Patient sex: F
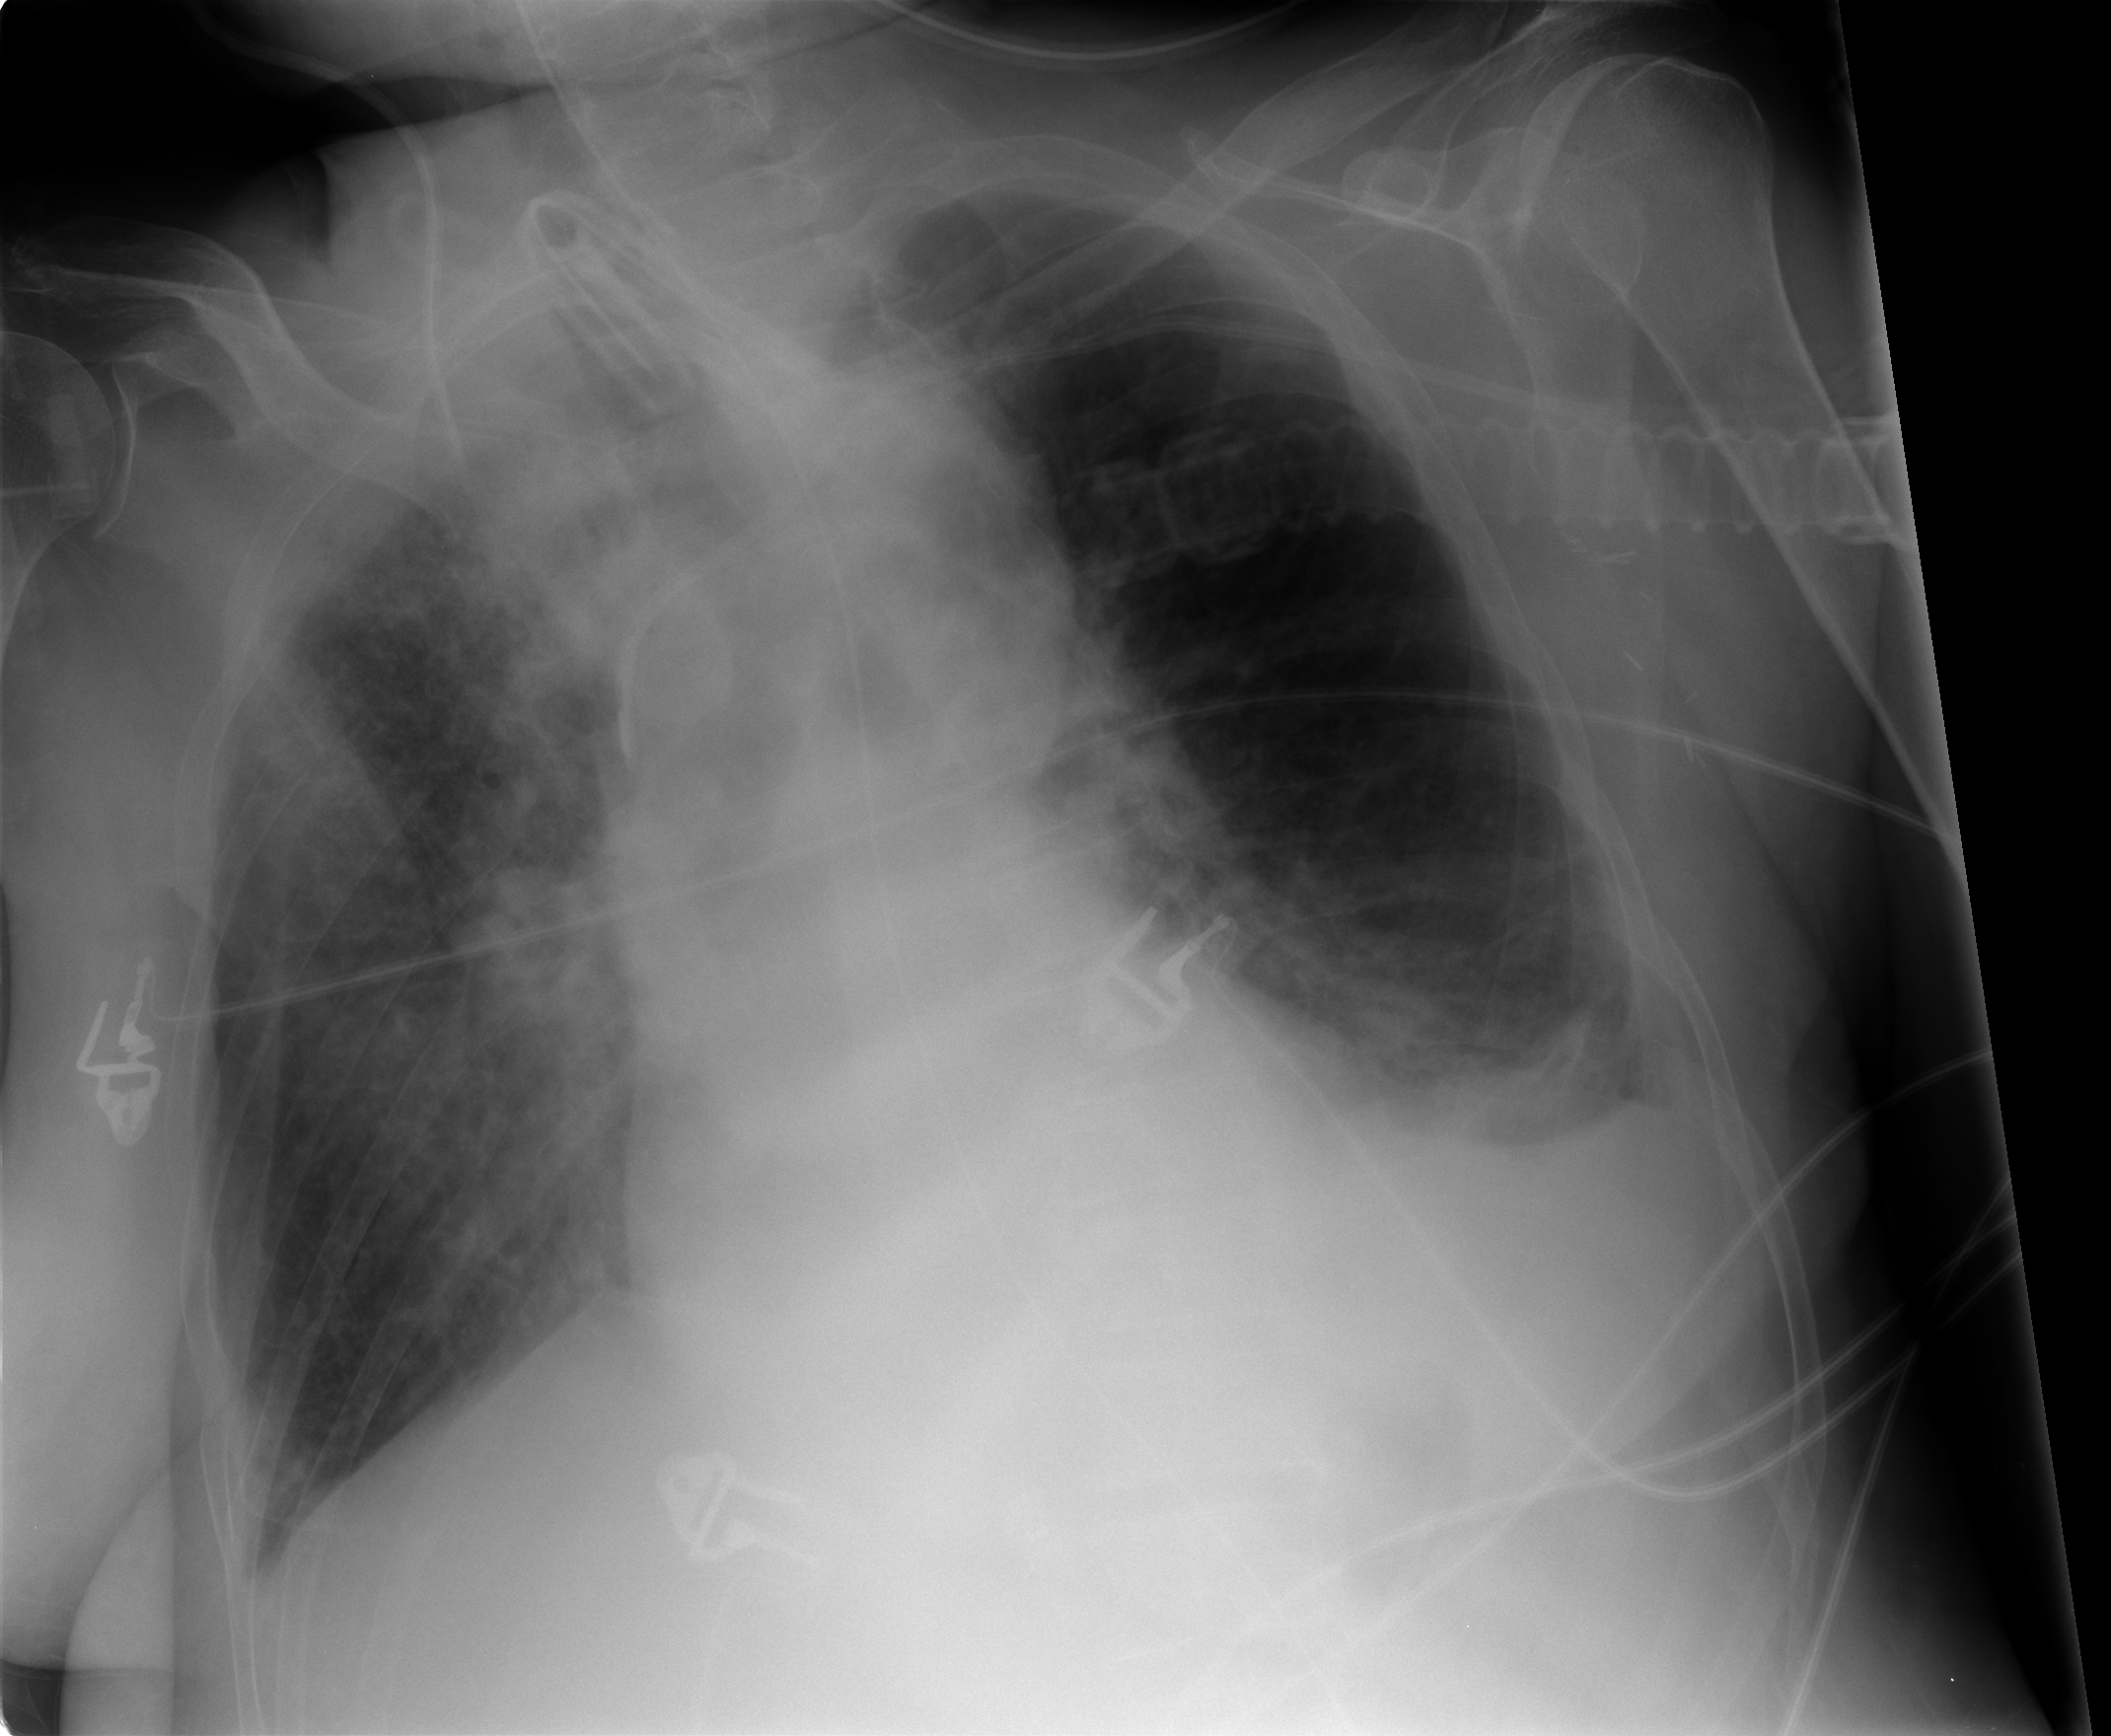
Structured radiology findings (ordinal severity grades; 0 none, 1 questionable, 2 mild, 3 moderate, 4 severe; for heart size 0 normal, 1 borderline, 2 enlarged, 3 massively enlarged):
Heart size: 2
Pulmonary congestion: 2
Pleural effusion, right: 0
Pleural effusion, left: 2
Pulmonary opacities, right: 3
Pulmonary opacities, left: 2
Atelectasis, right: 0
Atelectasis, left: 2